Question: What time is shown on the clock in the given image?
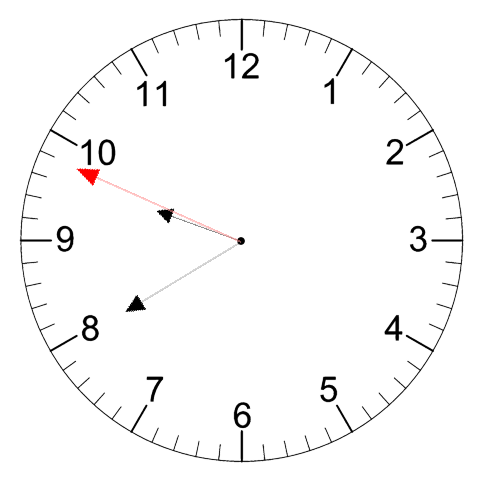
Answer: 09:39:49